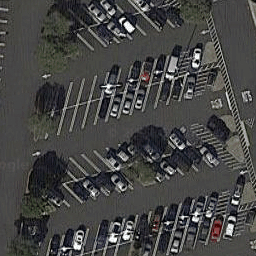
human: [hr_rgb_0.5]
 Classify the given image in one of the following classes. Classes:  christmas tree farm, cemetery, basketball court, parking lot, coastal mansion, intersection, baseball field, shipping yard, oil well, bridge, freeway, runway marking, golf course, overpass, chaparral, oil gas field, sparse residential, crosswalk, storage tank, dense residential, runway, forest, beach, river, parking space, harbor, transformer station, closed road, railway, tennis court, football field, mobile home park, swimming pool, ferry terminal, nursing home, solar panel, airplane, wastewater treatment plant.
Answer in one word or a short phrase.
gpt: parking lot